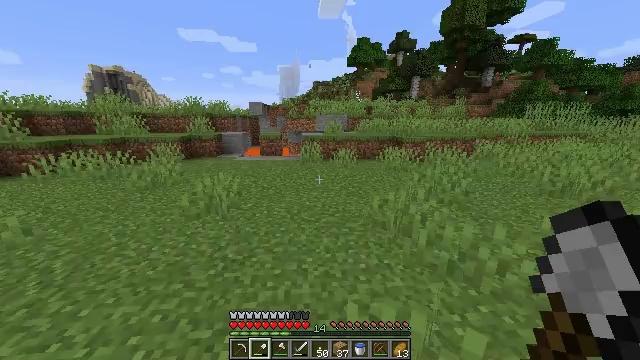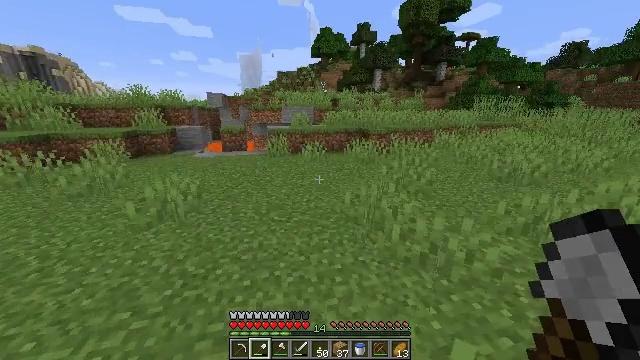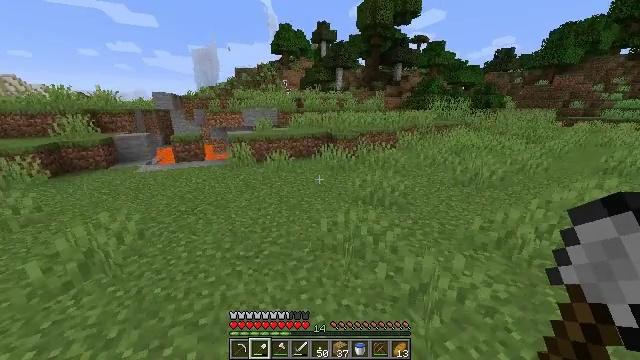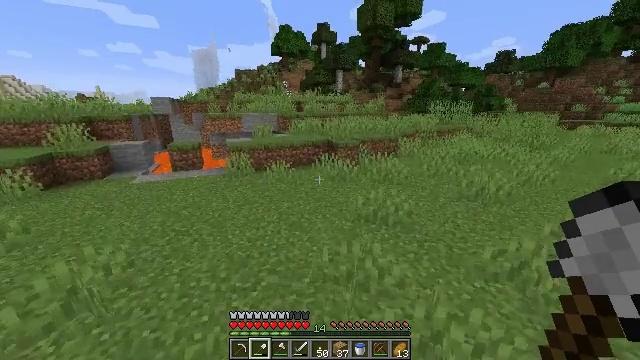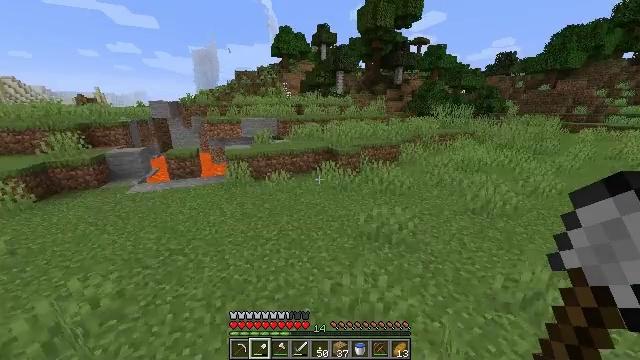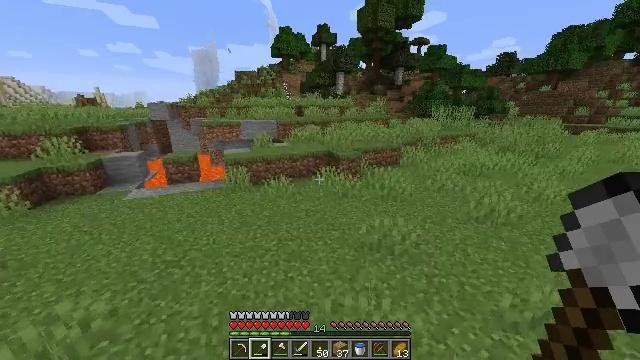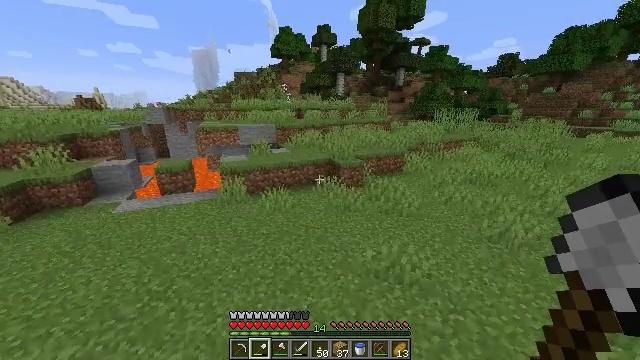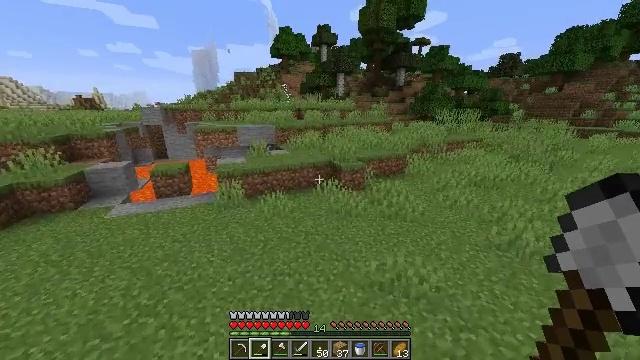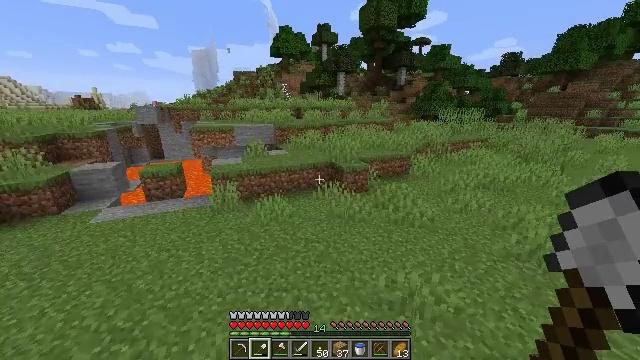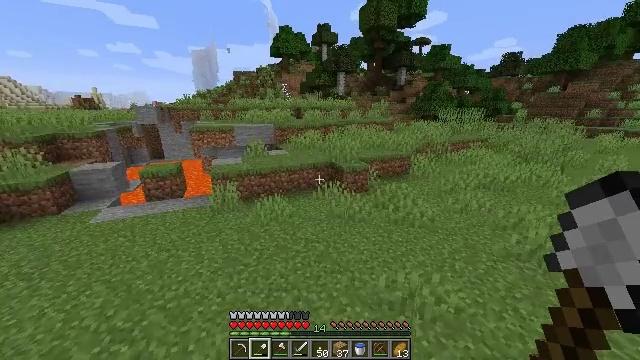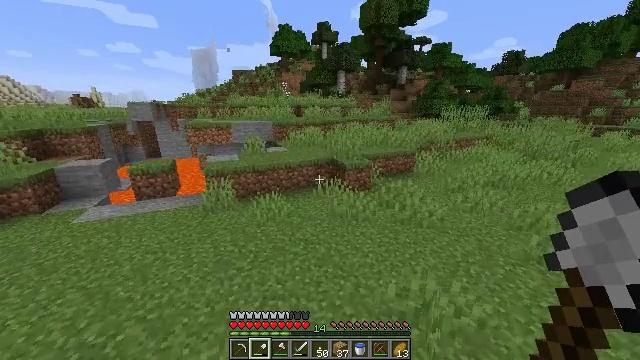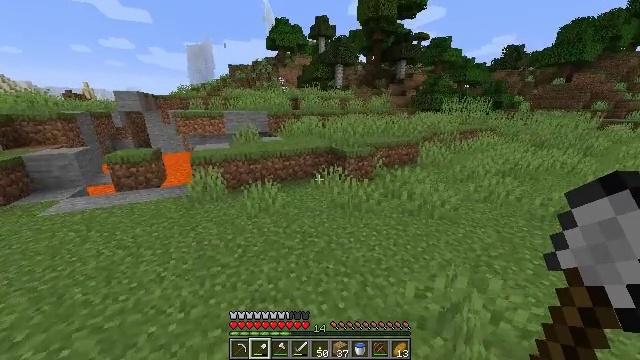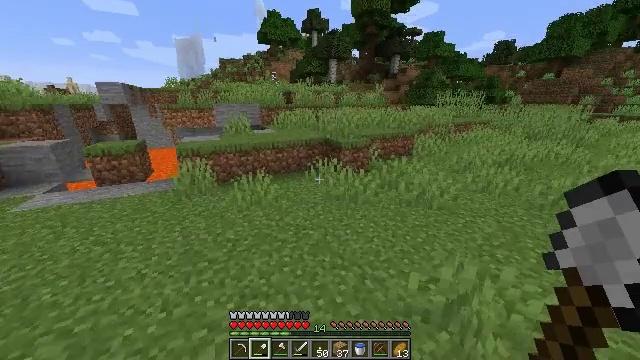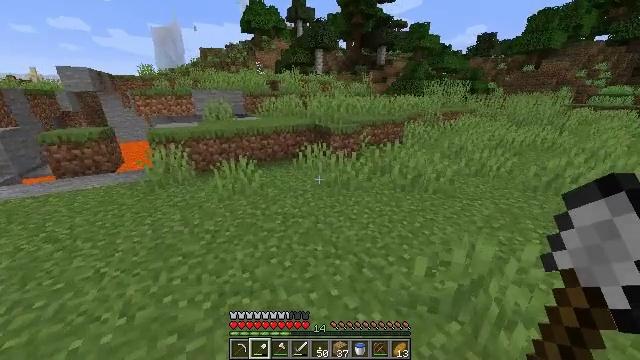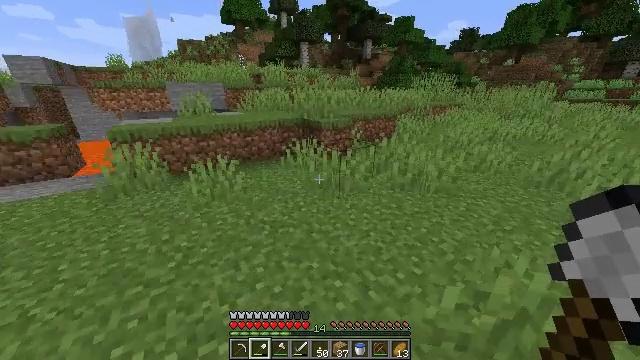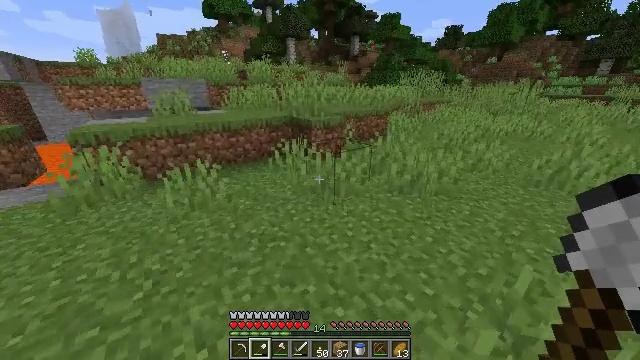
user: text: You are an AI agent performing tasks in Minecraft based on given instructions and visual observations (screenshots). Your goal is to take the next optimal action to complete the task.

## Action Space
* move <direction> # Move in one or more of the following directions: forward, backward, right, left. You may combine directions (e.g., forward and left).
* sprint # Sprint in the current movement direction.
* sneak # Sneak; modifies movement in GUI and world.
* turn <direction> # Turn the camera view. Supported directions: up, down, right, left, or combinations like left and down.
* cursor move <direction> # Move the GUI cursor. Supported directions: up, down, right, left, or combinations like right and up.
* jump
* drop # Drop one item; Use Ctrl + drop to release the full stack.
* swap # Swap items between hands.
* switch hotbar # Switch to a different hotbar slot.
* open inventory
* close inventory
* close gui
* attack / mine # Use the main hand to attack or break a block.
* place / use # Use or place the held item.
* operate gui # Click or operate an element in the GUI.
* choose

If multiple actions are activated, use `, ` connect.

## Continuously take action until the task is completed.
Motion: motion action
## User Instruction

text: Gather the peony by left-clicking.
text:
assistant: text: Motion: move forward, sprint
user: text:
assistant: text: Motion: move forward, sprint, turn right, jump
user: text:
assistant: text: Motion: move forward, sprint
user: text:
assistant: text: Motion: move forward, sprint
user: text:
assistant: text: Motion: move forward, sprint
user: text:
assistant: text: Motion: move forward, sprint
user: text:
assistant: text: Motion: move forward, sprint
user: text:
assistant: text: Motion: move forward, sprint
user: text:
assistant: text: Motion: move forward, sprint
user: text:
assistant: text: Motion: move forward, sprint
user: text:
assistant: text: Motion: move forward, sprint
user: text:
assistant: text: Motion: move forward, sprint, turn right
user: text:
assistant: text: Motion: move forward, sprint, turn right and down
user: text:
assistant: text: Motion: move forward, sprint, turn right and down
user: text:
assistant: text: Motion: move forward, sprint, turn right
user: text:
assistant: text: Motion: move forward, sprint, turn right
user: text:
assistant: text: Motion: move forward, sprint
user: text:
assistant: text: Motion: move forward, sprint, jump
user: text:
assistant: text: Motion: move forward, sprint, jump
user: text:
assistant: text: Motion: move forward, sprint, jump
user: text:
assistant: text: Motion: move forward, sprint, jump
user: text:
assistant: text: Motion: move forward, sprint, jump
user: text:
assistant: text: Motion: move forward, sprint, jump
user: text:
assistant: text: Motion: move forward, sprint
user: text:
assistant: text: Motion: move forward, sprint, turn left
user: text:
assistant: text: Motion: move forward, sprint, turn left
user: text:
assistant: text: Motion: move forward, sprint, turn left
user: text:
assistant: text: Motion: move forward, sprint, turn left
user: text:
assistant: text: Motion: move forward, sprint, turn left
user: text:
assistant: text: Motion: move forward, sprint, jump